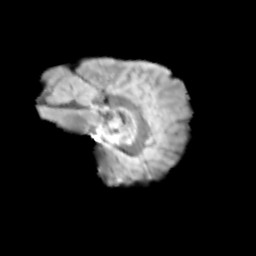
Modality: T2w
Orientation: sagittal
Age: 11
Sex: male
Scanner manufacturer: siemens
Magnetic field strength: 3 T
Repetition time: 3.8 s
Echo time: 0.07 s